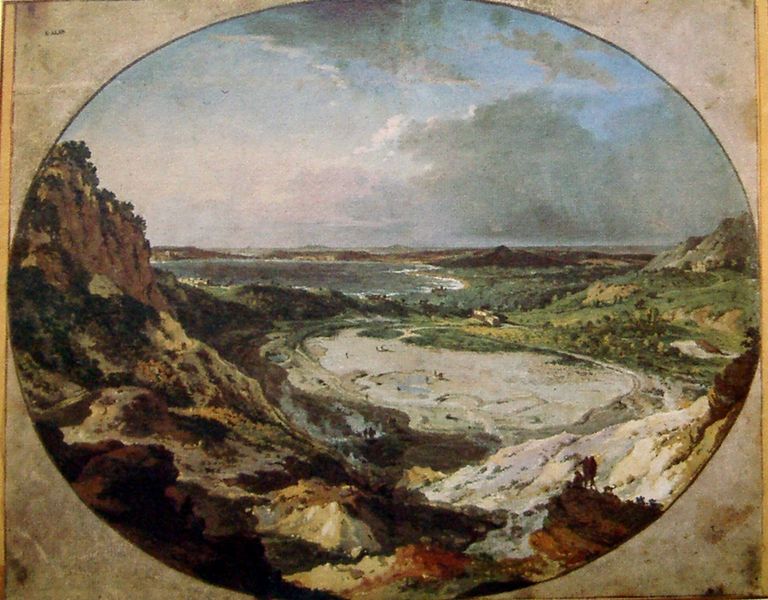
Titel: Die Solfatara und der Golf von Pozzuoli
Künstler: Michael Wutky
Standort: Wien
Institution: Gemäldegalerie der Akademie der Bildenden Künste
Schlagwörter: baum, berg, blau, dunkel, felsen, gemälde, gestein, himmel, meer, schatten, wasser, weiß, wolken, aquarell, bäume, grün, landschaft, menschen, ocker, sand, see, ufer, braun, dunkelbraun, grau, hell, hintergrund, licht, männer, orange, schwarz, haus, rot, wiese, beige, malerei, rahmen, steine, öl, ebene, erde, felder, ferne, horizont, horizontlinie, hügel, natur, wind, hütte, sonne, realismus, pflanzen, kontrast, tal, wald, anhöhe, kreis, oval, passpartout, rund, gischt, küste, strand, wellen, berge, düne, fels, gebirge, hang, klippen, sonnenlicht, geröll, steil, böschung, romantik, schaum, sturm, vorsprung, blue, people, red, white, black, dark, gold, gray, green, grey, painting, portrait, yellow, pink, brown, bucht, steilküste, regen, vulkan, marsch, bewachsen, regenwolken, cliff, cloud, clouds, rock, rocks, sky, tree, rotbraun, dramatik, building, hill, hills, lake, landscape, mountain, mountains, nature, ocean, sea, water, waves, horizon, trees, snow, grass, light, bushes, plants, road, view, frame, purple, shadow, dog, beach, cliffs, storm, meadow, still life, outside, valley, pastoral, binnensee, meeresbucht, circle, lanscape, pool, beautiful, shade, bay, paint, bank, altdorfer, tan, round, standing, vista, countryside, distant, aetherisch, binnenlandschaft, felsabsturz, rahmen küste, cove, overview, matte, droughts, outcroppings, yillow, 둥글다, 지도같다, 화장실 세면대 같다, 그림이 협곡이다, 유화로 그렸다, 종이가 양피지같다, 콜롬버스가 떠오른다, 옛날 고지도 같다, 그림이 뭉게져있다, lanfscape, storrm